Interaction volume radius: 5 \u00c5
Interaction volume height: 35 \u00c5
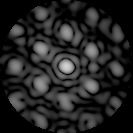
Disorder parameter: 0.462